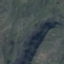
Land use / land cover: HerbaceousVegetation